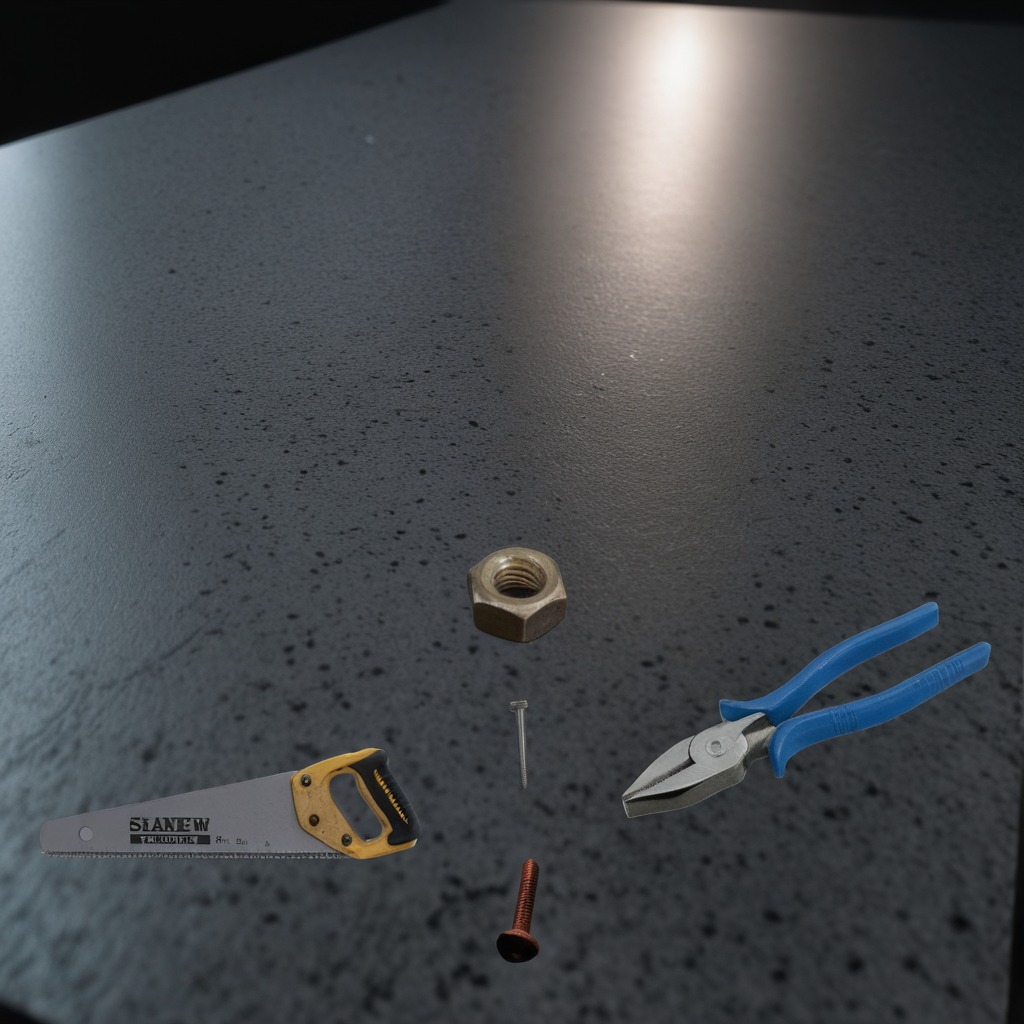
A machine screw, an iron nail, pliers, a metal saw, and a metal nut are lying on the clean granite table inside a workshop at night.